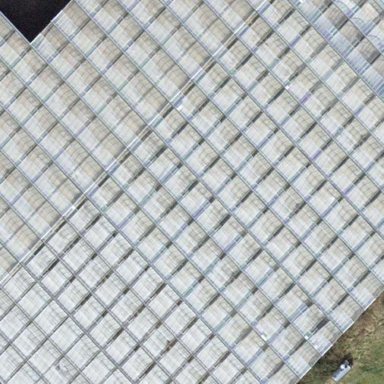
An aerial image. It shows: Greenhouse.